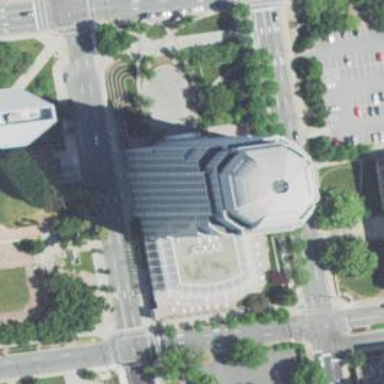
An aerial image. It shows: Office building.